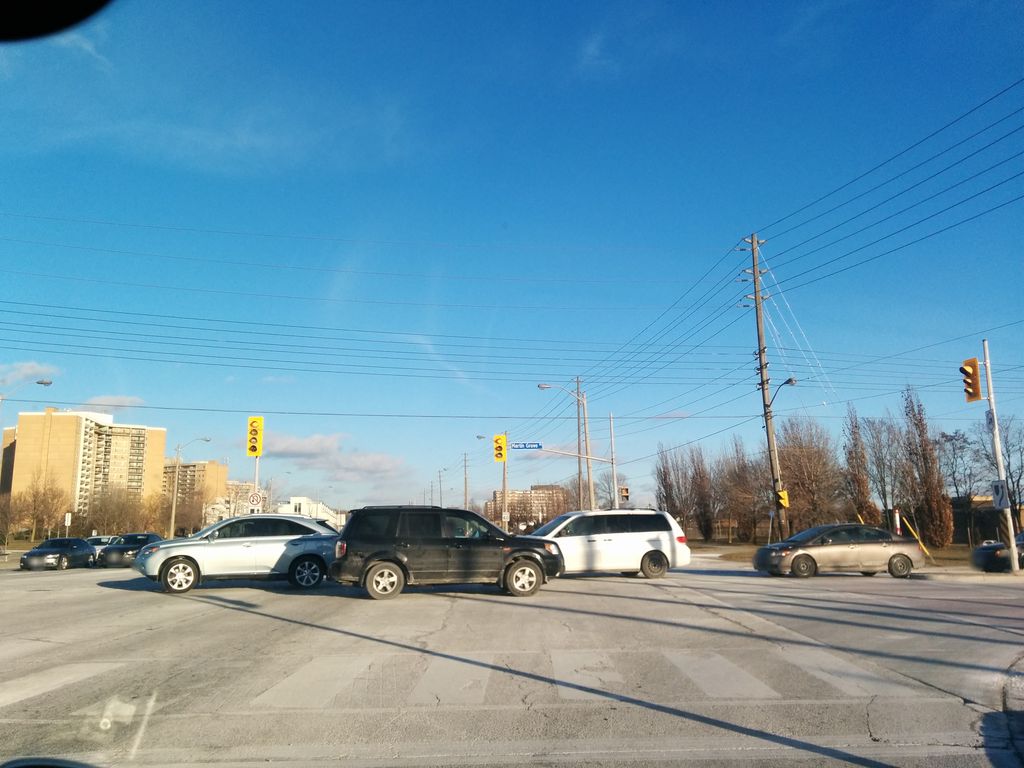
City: toronto